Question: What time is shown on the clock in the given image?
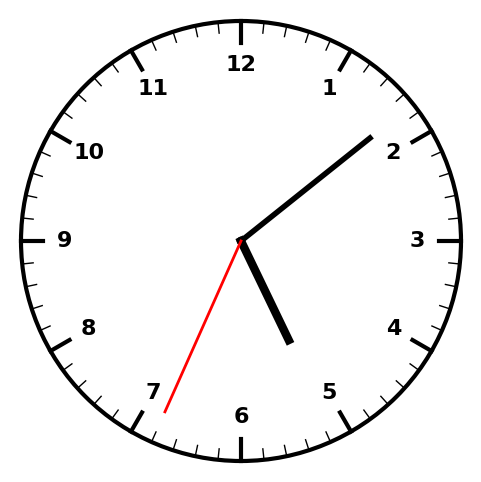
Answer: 05:08:34